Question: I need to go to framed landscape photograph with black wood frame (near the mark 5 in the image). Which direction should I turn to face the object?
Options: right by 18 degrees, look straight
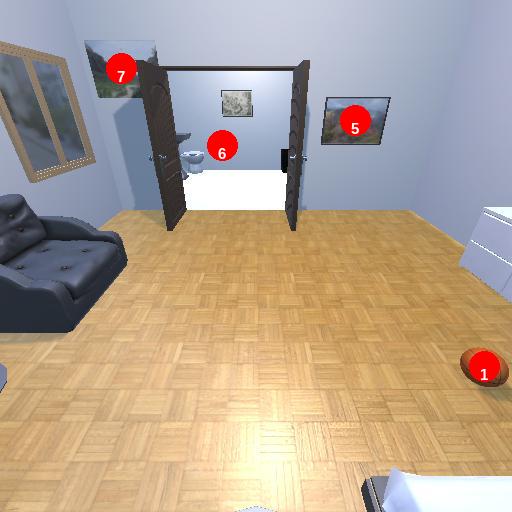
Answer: right by 18 degrees